Field crop: maize
Growth stage: 2
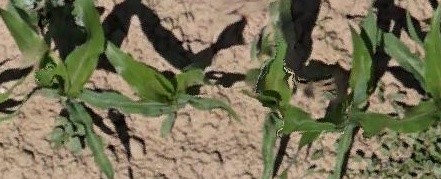
Species: maize